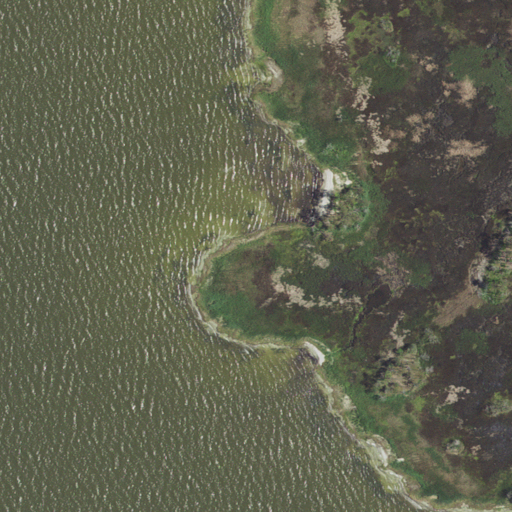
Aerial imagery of cape in North Carolina named Mann Point containing open water, herbaceous wetlands, and woody wetlands